Question: I have a project where I'm sampling analog data and attempting to analyze with matplotlib. Currently, my analog data source is a potentiometer hooked up to a microcontroller, but that's not really relevant to the issue. Here's my code
'''
arrayFront = RunningMean(array(dataFront), 15)
arrayRear = RunningMean(array(dataRear), 15)
x = linspace(0, len(arrayFront), len(arrayFront)) # Generate x axis
y = linspace(0, len(arrayRear), len(arrayRear)) # Generate x axis
min_vals_front = scipy.signal.argrelmin(arrayFront, order=2)[0] # Min
min_vals_rear = scipy.signal.argrelmin(arrayRear, order=2)[0] # Min
max_vals_front = scipy.signal.argrelmax(arrayFront, order=2)[0] # Max
max_vals_rear = scipy.signal.argrelmax(arrayRear, order=2)[0] # Max
maxvalfront = max(arrayFront[max_vals_front])
maxvalrear = max(arrayRear[max_vals_rear])
minvalfront = min(arrayFront[min_vals_front])
minvalrear = min(arrayRear[min_vals_rear])
plot(x, arrayFront, label="Front Pressures")
plot(y, arrayRear, label="Rear Pressures")
plot(x[min_vals_front], arrayFront[min_vals_front], "x")
plot(x[max_vals_front], arrayFront[max_vals_front], "o")
plot(y[min_vals_rear], arrayRear[min_vals_rear], "x")
plot(y[max_vals_rear], arrayRear[max_vals_rear], "o")
xlim(-25, len(arrayFront) + 25)
ylim(-1000, 7000)
legend(loc='upper left')
show()
'''
dataFront and dataRear are python lists that hold the sampled data from 2 potentiometers. RunningMean is a function that calls:
'''
convolve(x, ones((N,)) / N, mode='valid')
'''
The problem is that the argrelmax (and min) functions don't always find all the maxes and mins. Sometimes it doesn't find ANY max or mins, and that causes me problems in this block of code
'''
maxvalfront = max(arrayFront[max_vals_front])
maxvalrear = max(arrayRear[max_vals_rear])
minvalfront = min(arrayFront[min_vals_front])
minvalrear = min(arrayRear[min_vals_rear])
'''
because the [min_vals_(blank)] variables are empty. Does anyone have any idea what is happening here, and what I can do to fix the problem? Thanks in advance.
Here's one of graphs of data where not all the maxes and mins are found:

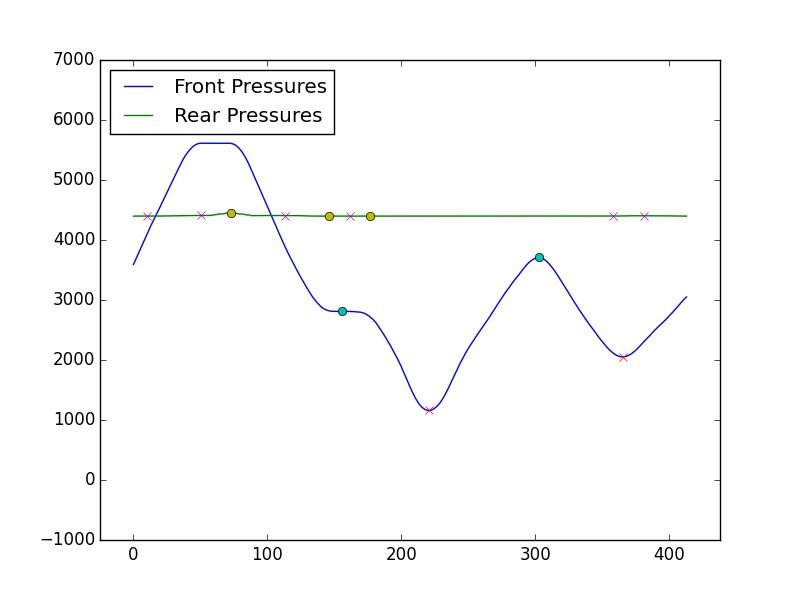
Answer: <URL>' returns the truth value of 'a < b' element-wise. Notice that 'np.less' requires 'a' to be 'b' for it to be True.
<URL> has the same minimum value at a lot of neighboring locations. At the local minima, the inequality between local minimum and its neighbors does not satisfy a relationship; instead it only satisfies a to relationship.
Therefore, to find these extrema use 'signal.argrelmin' with 'comparator=np.less_equal'. For example, using a snippet from your data:
'''
import numpy as np
from scipy import signal
arrayRear = np.array([-624.59309896, -624.59309896, -624.59309896,
-625., -625., -625.,])
print(signal.argrelmin(arrayRear, order=2)[0])
# []
print(signal.argrelextrema(arrayRear, np.less_equal)[0])
# [0 1 3 4 5]
print(signal.argrelextrema(arrayRear, np.less_equal, order=2)[0])
# [0 3 4 5]
'''